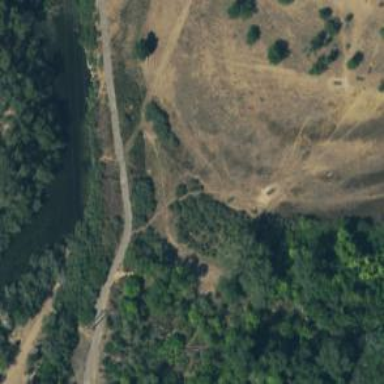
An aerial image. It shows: Disc golf tee.